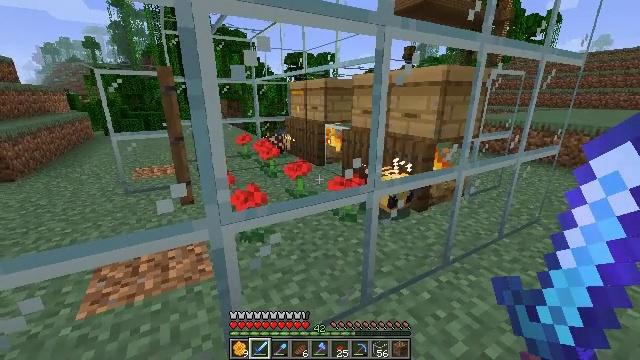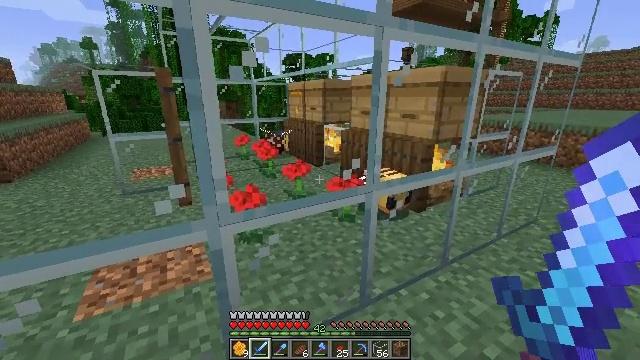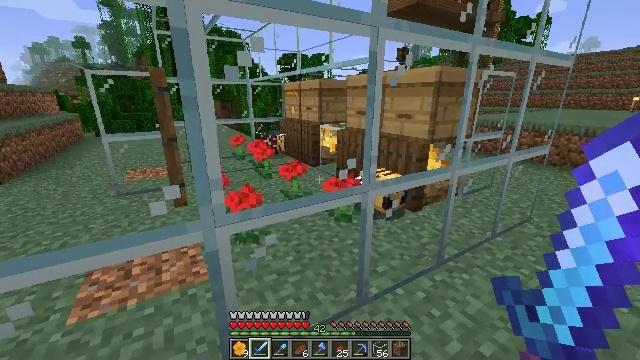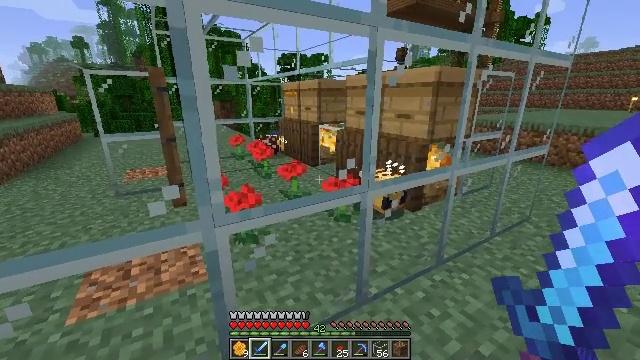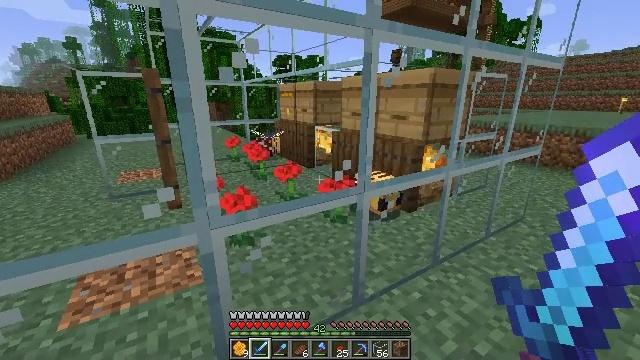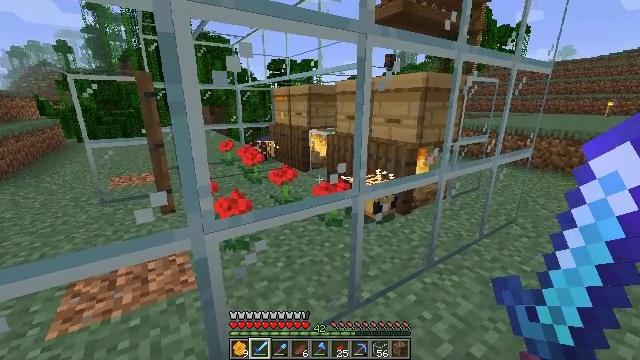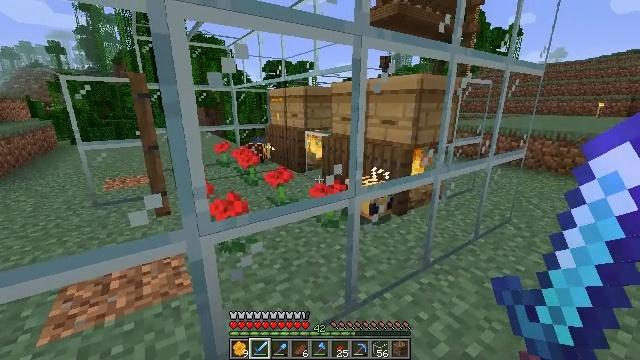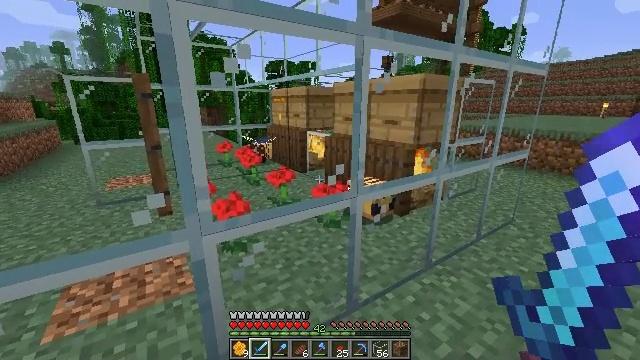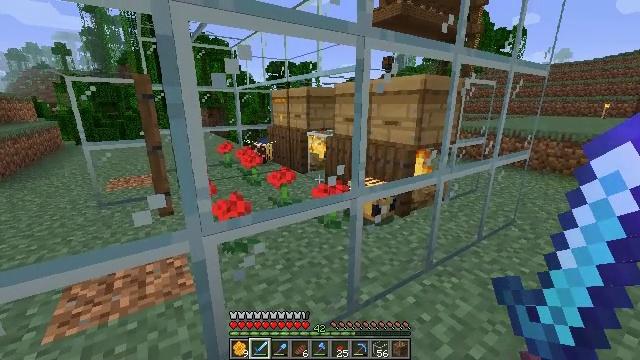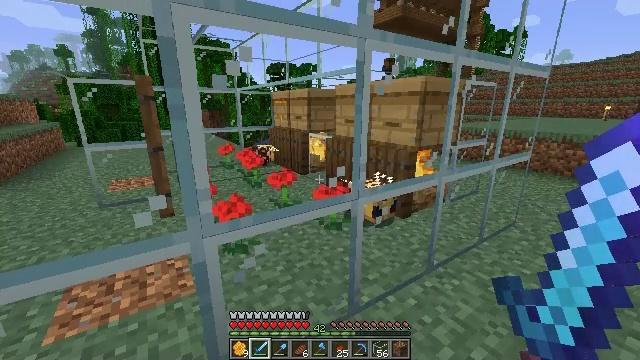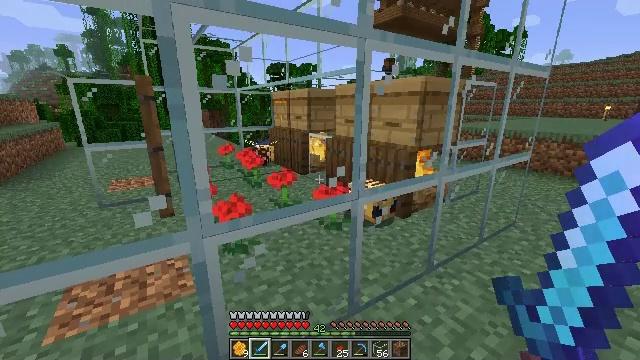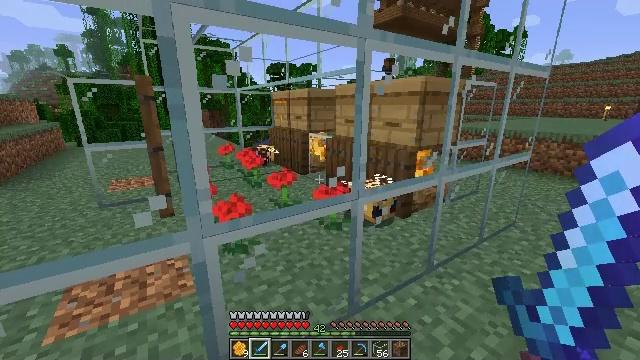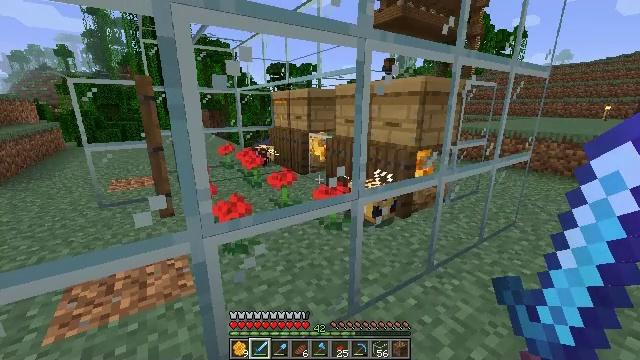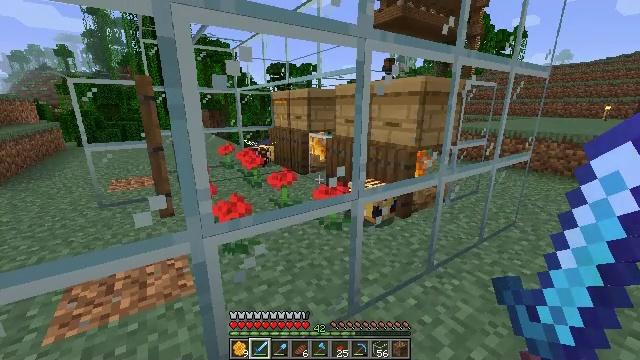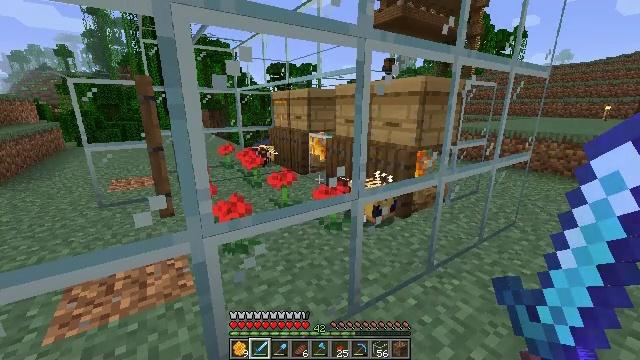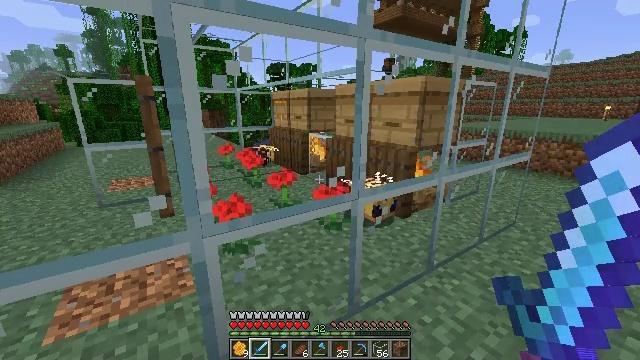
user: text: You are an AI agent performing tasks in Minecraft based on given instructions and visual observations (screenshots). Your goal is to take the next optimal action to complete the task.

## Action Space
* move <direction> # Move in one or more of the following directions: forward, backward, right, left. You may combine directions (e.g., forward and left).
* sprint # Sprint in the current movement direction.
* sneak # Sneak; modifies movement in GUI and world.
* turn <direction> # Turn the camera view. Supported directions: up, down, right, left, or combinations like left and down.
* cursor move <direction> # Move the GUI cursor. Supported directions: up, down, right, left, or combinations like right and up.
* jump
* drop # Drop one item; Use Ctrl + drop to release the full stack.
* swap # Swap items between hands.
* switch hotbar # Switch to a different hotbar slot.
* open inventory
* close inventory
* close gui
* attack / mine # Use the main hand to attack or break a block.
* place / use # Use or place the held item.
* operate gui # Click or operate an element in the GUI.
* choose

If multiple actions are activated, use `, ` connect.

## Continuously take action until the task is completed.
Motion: motion action
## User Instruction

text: Hit the beehive to retrieve it.
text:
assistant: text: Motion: no_op
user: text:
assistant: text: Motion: no_op
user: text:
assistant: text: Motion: no_op
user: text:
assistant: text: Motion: no_op
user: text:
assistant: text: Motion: turn right
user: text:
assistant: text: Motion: no_op
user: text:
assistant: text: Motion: no_op
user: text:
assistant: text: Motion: no_op
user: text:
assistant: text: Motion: no_op
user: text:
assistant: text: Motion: no_op
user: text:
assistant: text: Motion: no_op
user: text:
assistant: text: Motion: no_op
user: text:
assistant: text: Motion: no_op
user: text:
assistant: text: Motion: no_op
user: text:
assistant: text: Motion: no_op
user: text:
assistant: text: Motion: no_op
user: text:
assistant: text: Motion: no_op
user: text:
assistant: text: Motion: no_op
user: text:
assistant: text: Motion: no_op
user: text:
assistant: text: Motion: no_op
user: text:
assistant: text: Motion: no_op
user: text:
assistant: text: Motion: no_op
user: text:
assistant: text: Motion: no_op
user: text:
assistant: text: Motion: no_op
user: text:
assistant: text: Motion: no_op
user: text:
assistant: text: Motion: no_op
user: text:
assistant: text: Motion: no_op
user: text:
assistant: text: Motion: no_op
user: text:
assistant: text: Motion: no_op
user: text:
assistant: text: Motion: no_op